Question: I have div tag inside body
html:
'''
<!DOCTYPE html PUBLIC "-//W3C//DTD XHTML 1.0 Transitional//EN" "http://www.w3.org/TR/xhtml1/DTD/xhtml1-transitional.dtd">
<html xmlns="http://www.w3.org/1999/xhtml">
<head>
<meta http-equiv="Content-Type" content="text/html; charset=utf-8" />
<title>Untitled Document</title>
<link href="style.css" rel="stylesheet" type="text/css" />
</head>
<body>
<div id="header">
</div>
</body>
</html>
'''
css:
'''
body{
background:#787777;
font-family:"Droid Sans",Helvetica,Arial,Sans-Serif;
font-size:0.81em;
}
#header{
height:100px;
background:#000000;
width:100%;
margin:0px;
}
'''
and here is result as you see there is spaces left, top and right. How i can remove this spaces?

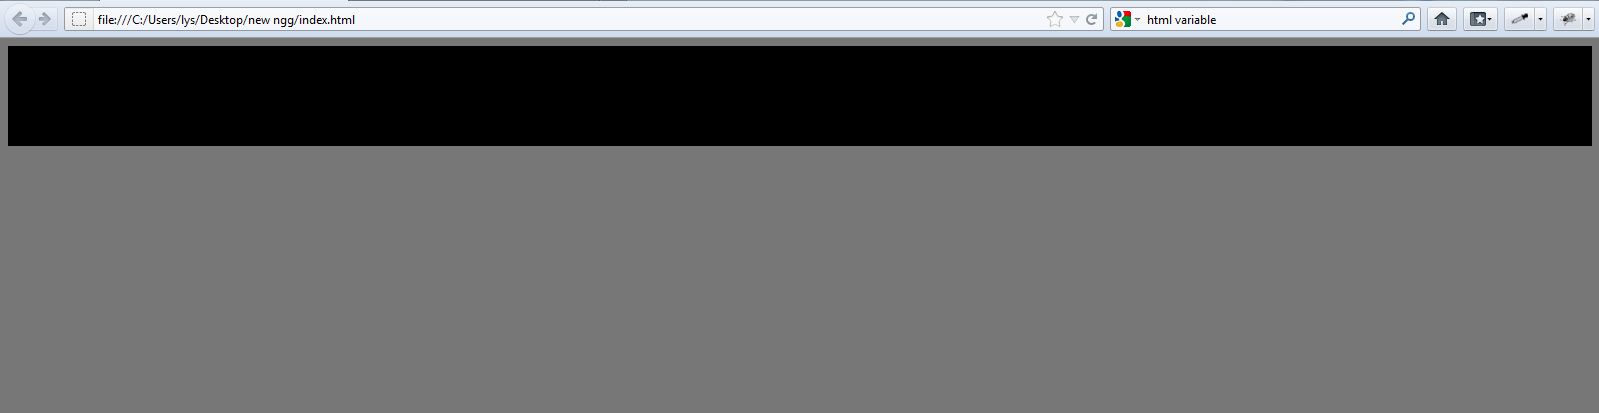
Answer: '''
body{
background:#787777;
font-family:"Droid Sans",Helvetica,Arial,Sans-Serif;
font-size:0.81em;
margin: 0;
padding: 0;
}
'''